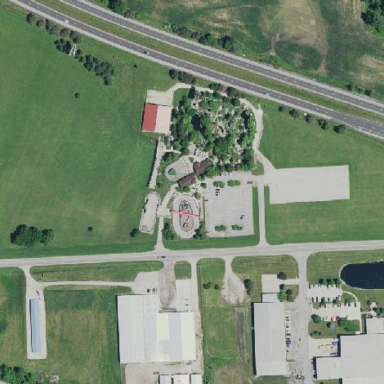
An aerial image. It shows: Miniature golf leisure land.